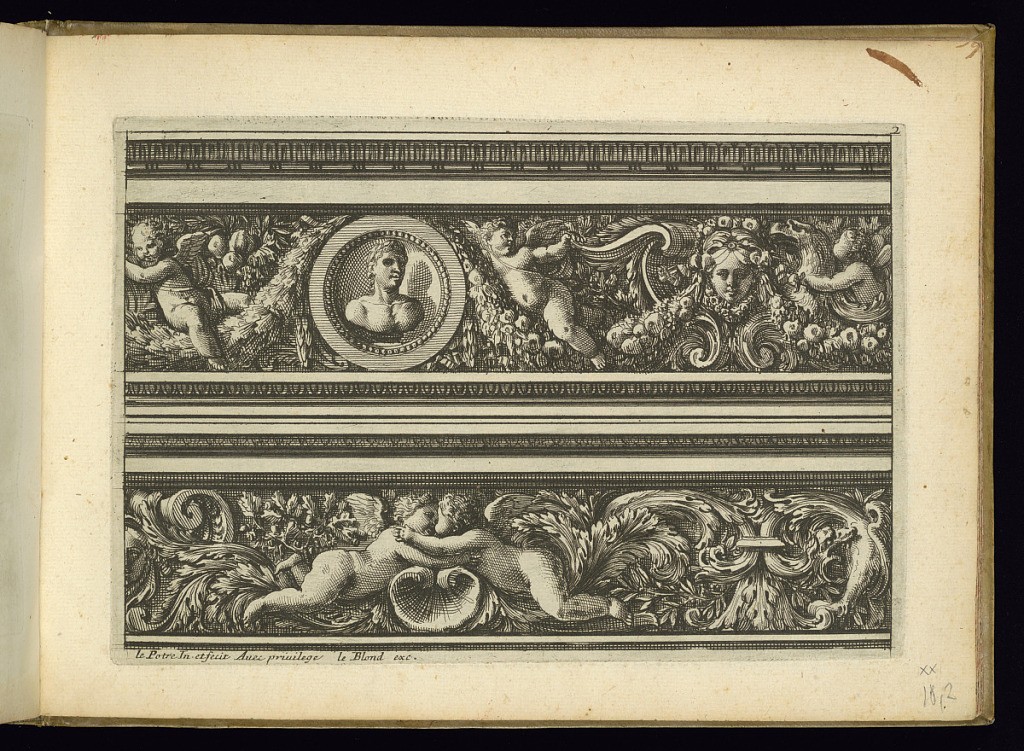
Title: Two Frieze Designs
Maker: Jean Le Pautre, French, 1618–1682
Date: before 1666
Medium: Etching on laid paper
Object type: Print
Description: Two frieze designs with putti, festoons of fruit and leaves, mascaron (mask), portrait bust, scrolling leaves (rinceaux), foliate branches, and a shell. The plate is signed and numbered.